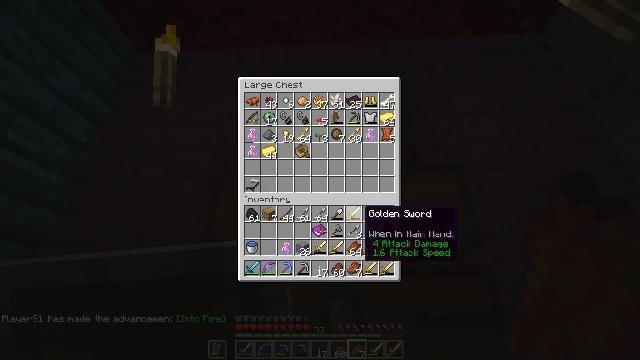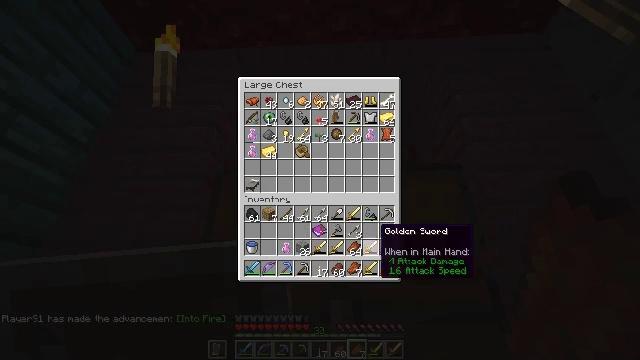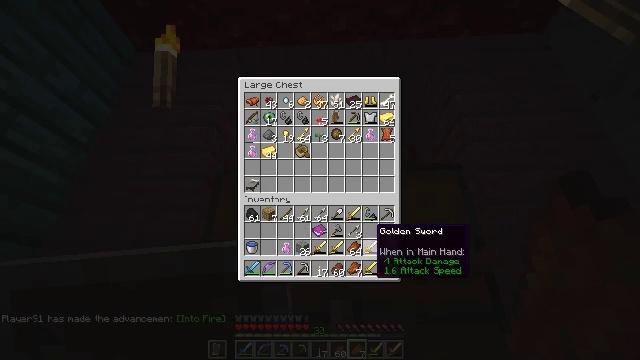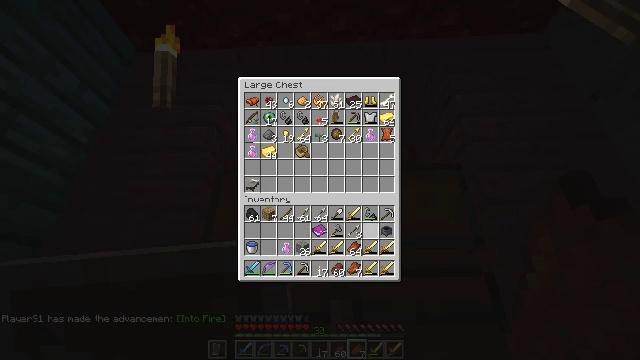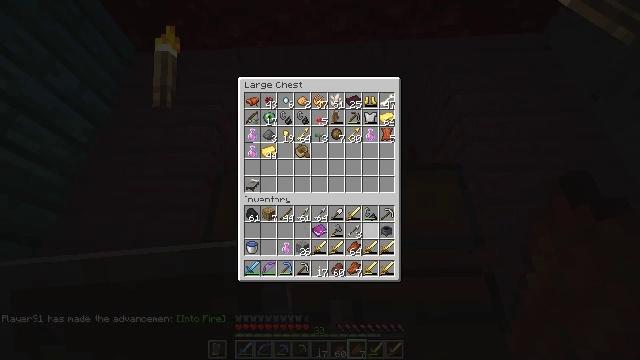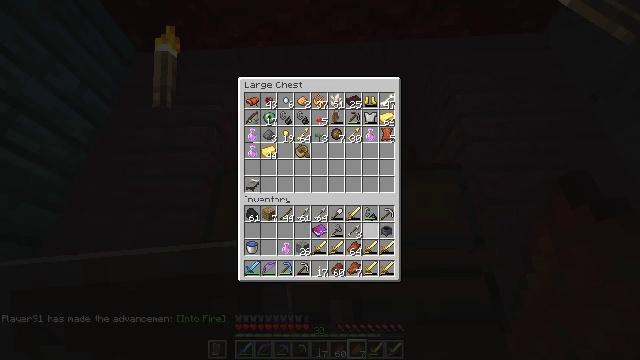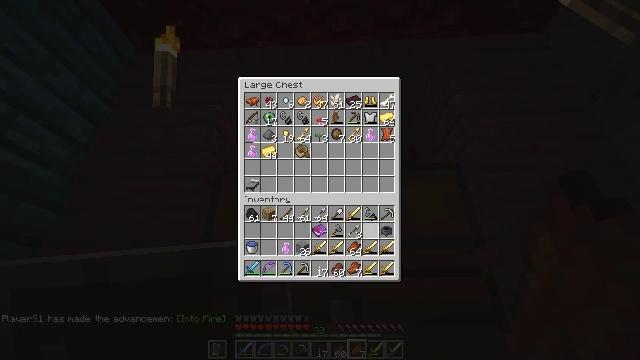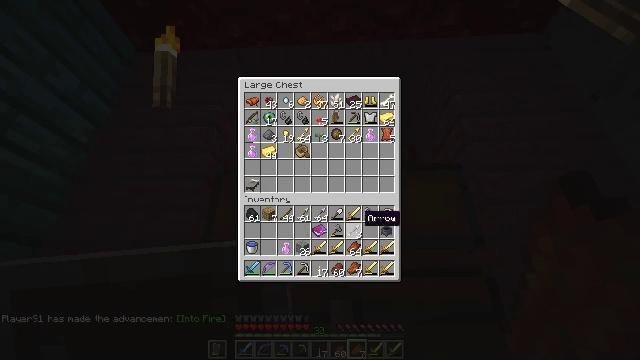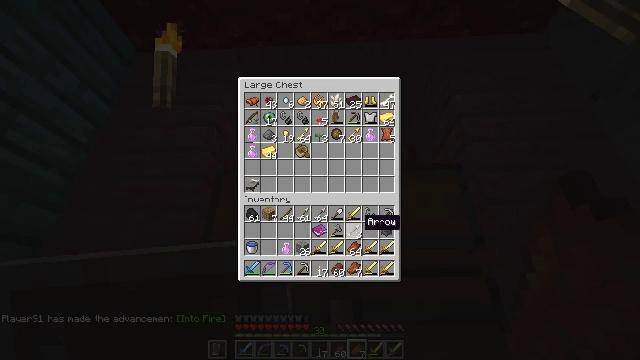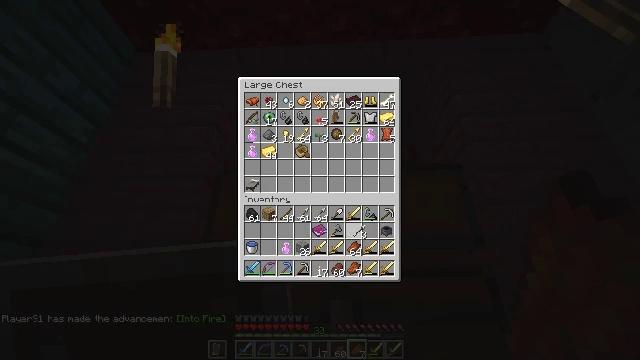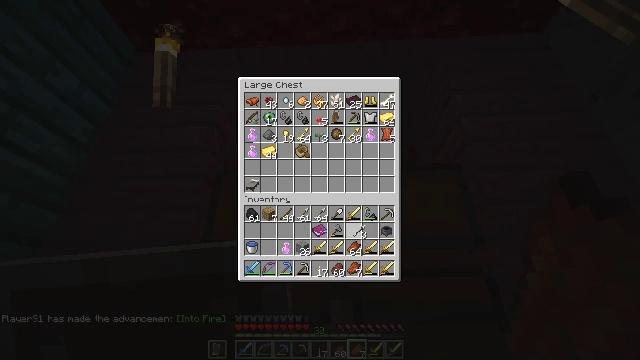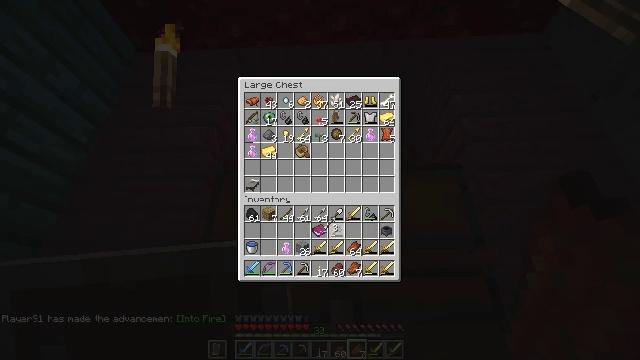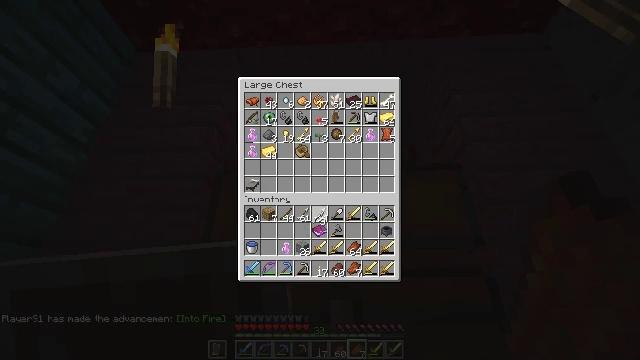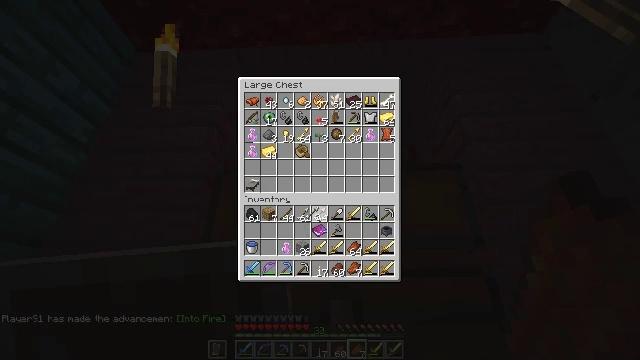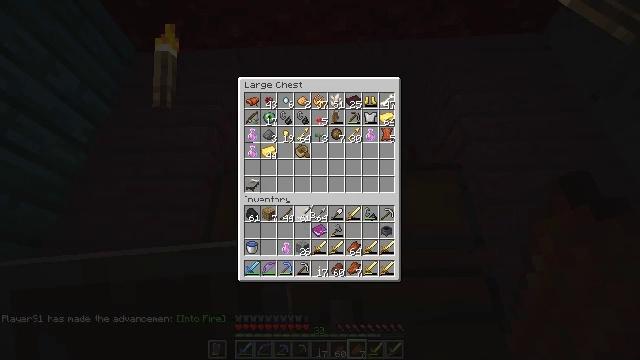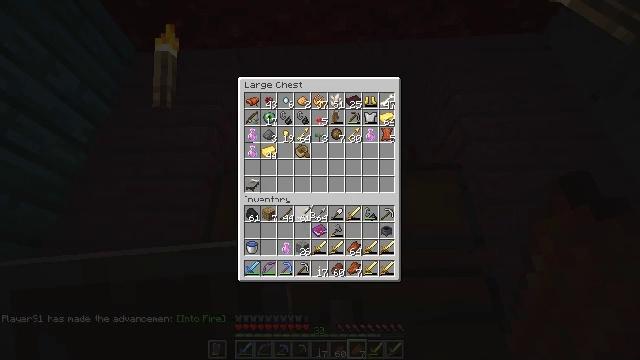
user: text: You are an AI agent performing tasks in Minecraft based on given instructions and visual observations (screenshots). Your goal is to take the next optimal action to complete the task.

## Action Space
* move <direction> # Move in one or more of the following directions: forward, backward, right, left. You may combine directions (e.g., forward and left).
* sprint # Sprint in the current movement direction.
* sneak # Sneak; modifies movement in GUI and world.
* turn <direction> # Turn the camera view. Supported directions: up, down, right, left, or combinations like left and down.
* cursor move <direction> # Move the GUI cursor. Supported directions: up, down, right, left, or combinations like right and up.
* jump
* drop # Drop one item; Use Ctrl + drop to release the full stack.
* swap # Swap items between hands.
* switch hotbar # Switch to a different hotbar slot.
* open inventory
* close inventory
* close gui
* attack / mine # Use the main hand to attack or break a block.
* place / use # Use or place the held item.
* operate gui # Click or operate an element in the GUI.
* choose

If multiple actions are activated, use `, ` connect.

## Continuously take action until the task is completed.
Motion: motion action
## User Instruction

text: craft item air
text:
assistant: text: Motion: cursor move right and down
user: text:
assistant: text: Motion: no_op
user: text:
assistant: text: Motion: cursor move left
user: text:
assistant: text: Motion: cursor move right
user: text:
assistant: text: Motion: no_op
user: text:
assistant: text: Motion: cursor move left
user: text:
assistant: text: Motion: no_op
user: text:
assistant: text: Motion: no_op
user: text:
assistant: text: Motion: operate gui
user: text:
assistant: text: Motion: operate gui
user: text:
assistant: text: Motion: cursor move left and up
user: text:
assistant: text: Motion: cursor move left
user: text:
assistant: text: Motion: no_op
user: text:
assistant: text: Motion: no_op
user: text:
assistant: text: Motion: operate gui
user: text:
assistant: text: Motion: operate gui
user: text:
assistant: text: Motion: no_op
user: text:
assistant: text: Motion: no_op
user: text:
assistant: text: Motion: no_op
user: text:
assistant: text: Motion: no_op
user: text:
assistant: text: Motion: cursor move right and down
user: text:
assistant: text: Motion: cursor move down
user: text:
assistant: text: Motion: no_op
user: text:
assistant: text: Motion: no_op
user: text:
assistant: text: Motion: no_op
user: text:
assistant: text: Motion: cursor move right
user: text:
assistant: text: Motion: cursor move right
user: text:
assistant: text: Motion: no_op
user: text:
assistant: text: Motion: no_op
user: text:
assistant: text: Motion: no_op